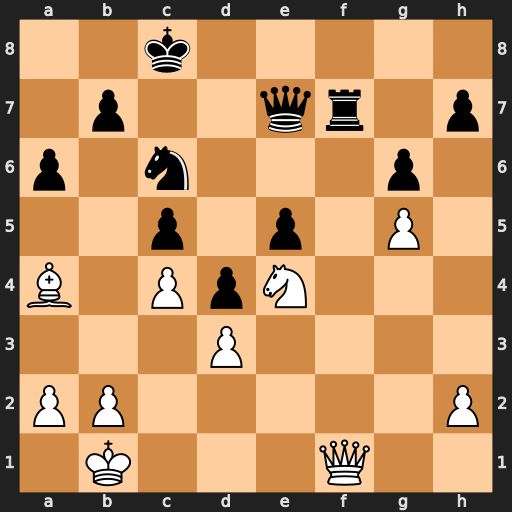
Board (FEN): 2k5/1p2qr1p/p1n3p1/2p1p1P1/B1PpN3/3P4/PP5P/1K3Q2
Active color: w
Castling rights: -
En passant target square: -
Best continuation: Qxf7 Qxf7 Nd6+ Kc7 Nxf7